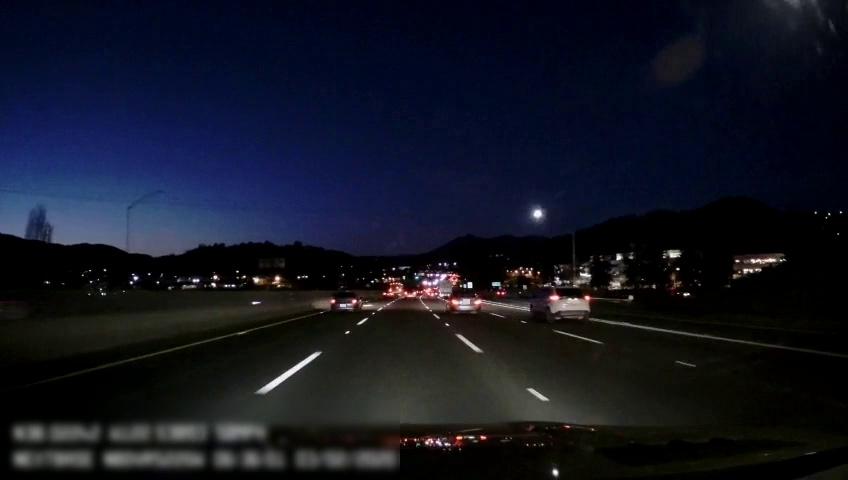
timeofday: Night
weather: Other
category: Drivable Space
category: Vehicles | Bus
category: Vehicles | Car
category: Vehicles | Car
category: Vehicles | Car
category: Vehicles | SUV
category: Vehicles | Car
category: Lanes | Alternate Lane
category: Lanes | Current Lane
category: Lanes | Current Lane
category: Lanes | Alternate Lane
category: Lanes | Alternate Lane
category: Lanes | Alternate Lane